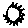
Label: sun